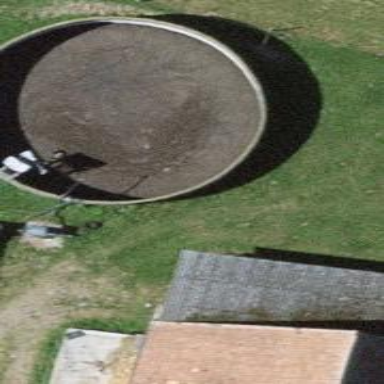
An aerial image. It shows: Storage tank that is man-made.